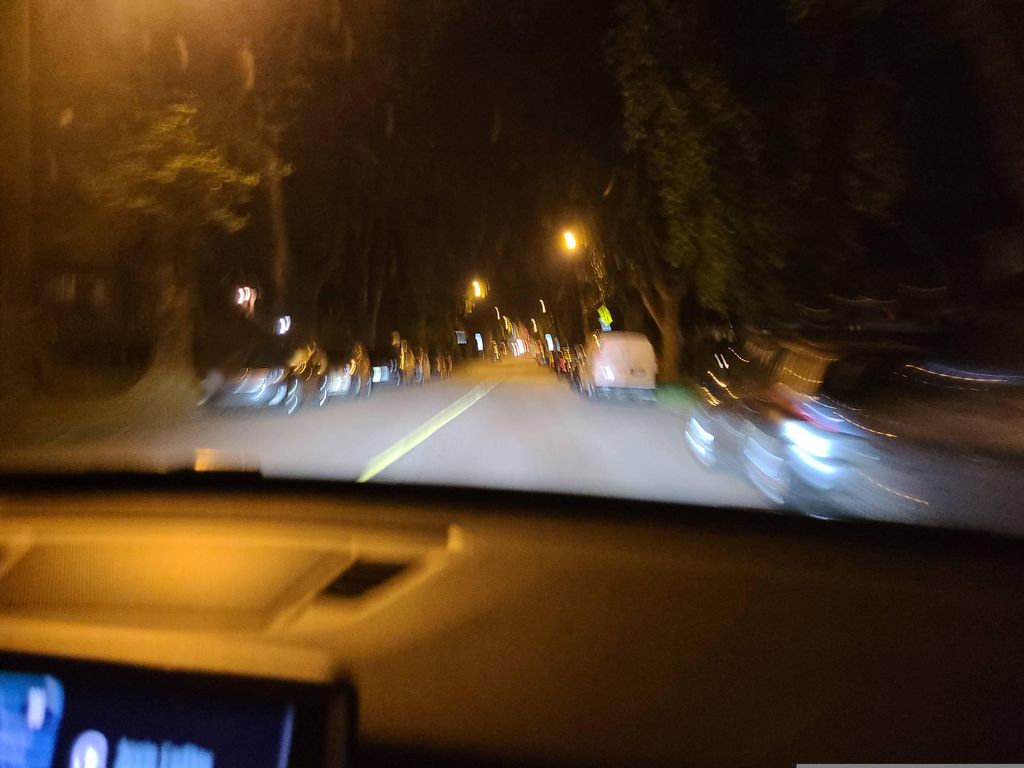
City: vancouver